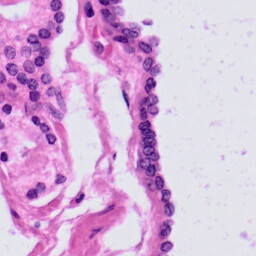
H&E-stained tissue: Prostate